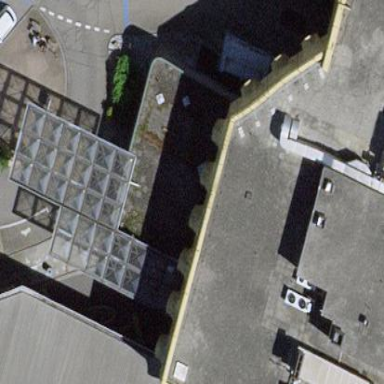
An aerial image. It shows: View of roof of building.